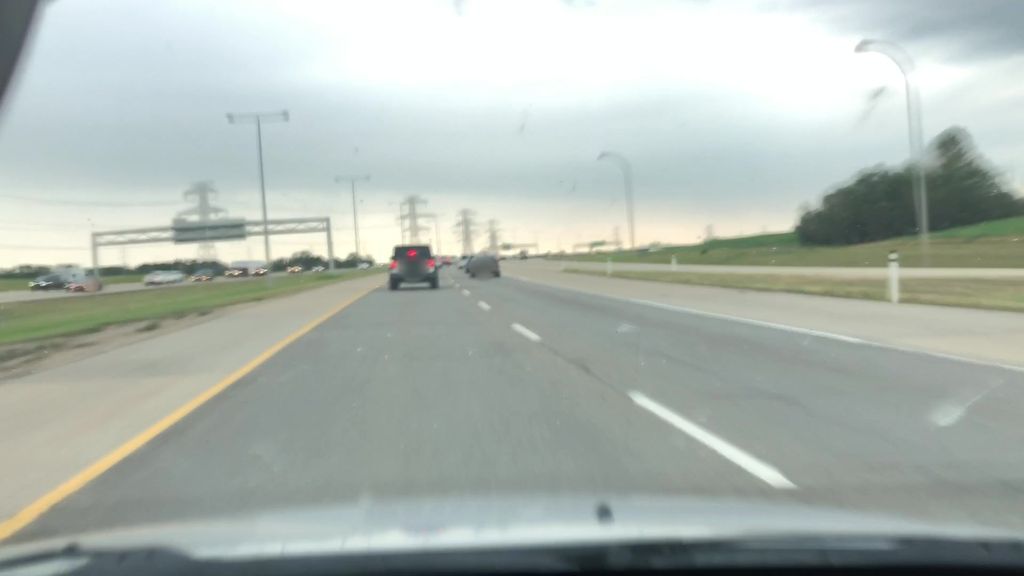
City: edmonton